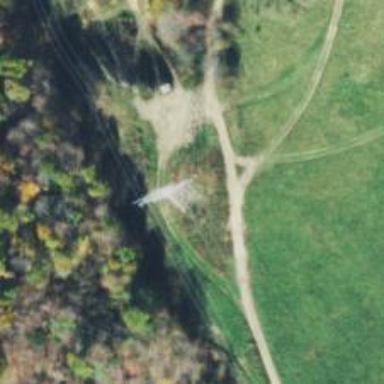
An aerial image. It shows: Lattice structure tower used for power distribution.